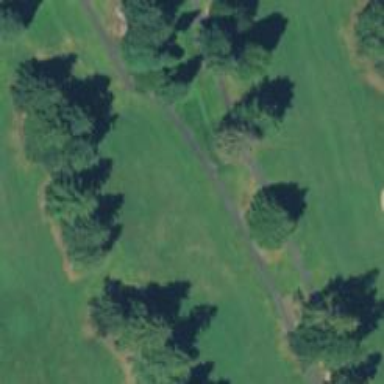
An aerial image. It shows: Service road used as golf cart path.